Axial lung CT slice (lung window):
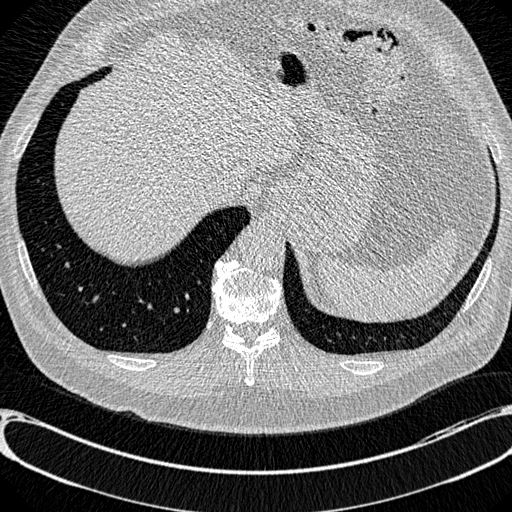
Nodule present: no